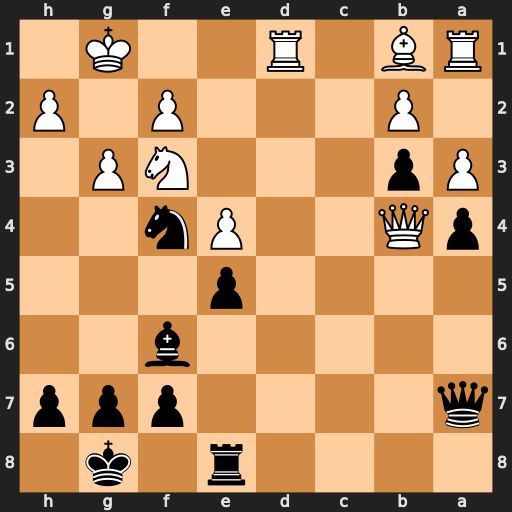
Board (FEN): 4r1k1/q4ppp/5b2/4p3/pQ2Pn2/Pp3NP1/1P3P1P/RB1R2K1
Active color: b
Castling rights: -
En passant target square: -
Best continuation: Nh3+ Kh1 Nxf2+ Kg2 Nxd1